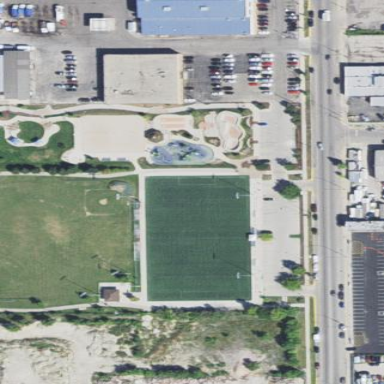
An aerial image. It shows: Soccer pitch for outdoor sports and leisure activities.